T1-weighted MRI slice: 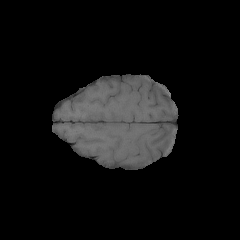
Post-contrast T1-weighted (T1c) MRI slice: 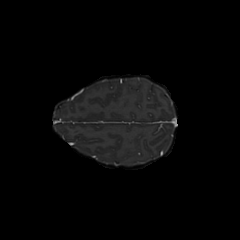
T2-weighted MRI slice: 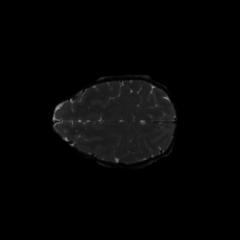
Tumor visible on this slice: no